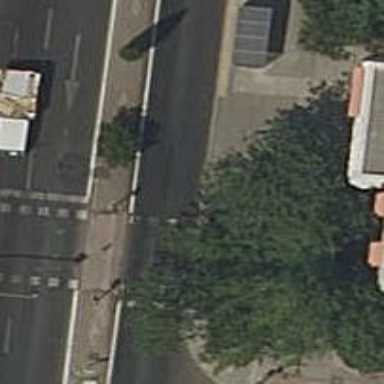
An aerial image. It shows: Crossing with traffic signals.